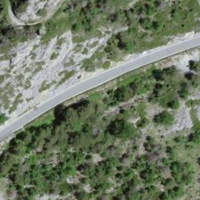
EUNIS habitat code: 45
Species observed at this site:
Amata phegea